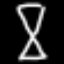
Label: hourglass